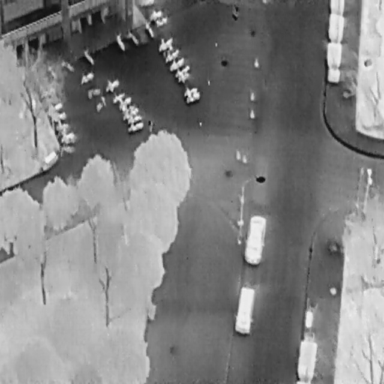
There are 31 objects shown in the infrared image, including 28 Bicycles, a Person, and two Cars.